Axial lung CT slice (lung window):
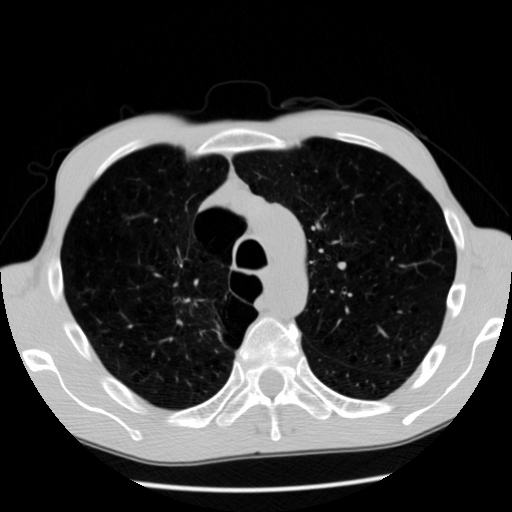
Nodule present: no